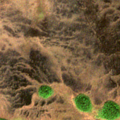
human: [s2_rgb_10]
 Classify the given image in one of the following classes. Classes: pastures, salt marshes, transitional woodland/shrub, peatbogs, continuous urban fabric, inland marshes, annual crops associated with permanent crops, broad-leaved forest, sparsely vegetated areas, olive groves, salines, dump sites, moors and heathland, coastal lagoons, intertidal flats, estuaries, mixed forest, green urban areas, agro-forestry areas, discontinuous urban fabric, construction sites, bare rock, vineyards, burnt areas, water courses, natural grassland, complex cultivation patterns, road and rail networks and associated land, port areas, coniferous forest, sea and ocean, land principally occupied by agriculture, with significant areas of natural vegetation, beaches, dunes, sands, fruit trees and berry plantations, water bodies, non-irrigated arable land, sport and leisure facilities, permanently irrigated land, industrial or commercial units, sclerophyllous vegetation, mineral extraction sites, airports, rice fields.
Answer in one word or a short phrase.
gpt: peatbogs